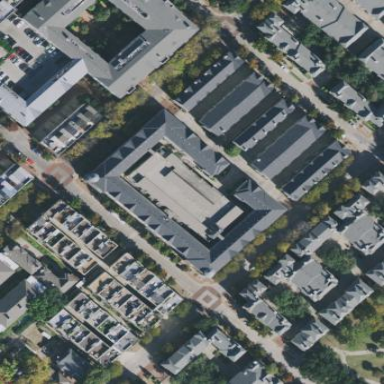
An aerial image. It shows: Multi-storey parking building.